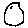
Label: moon